Field crop: maize
Growth stage: 2
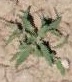
Species: atriplex